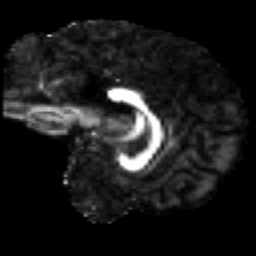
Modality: FA
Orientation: sagittal
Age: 27
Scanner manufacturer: siemens
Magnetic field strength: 3 T
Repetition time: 2.2 s
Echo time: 0.084 s